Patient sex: F
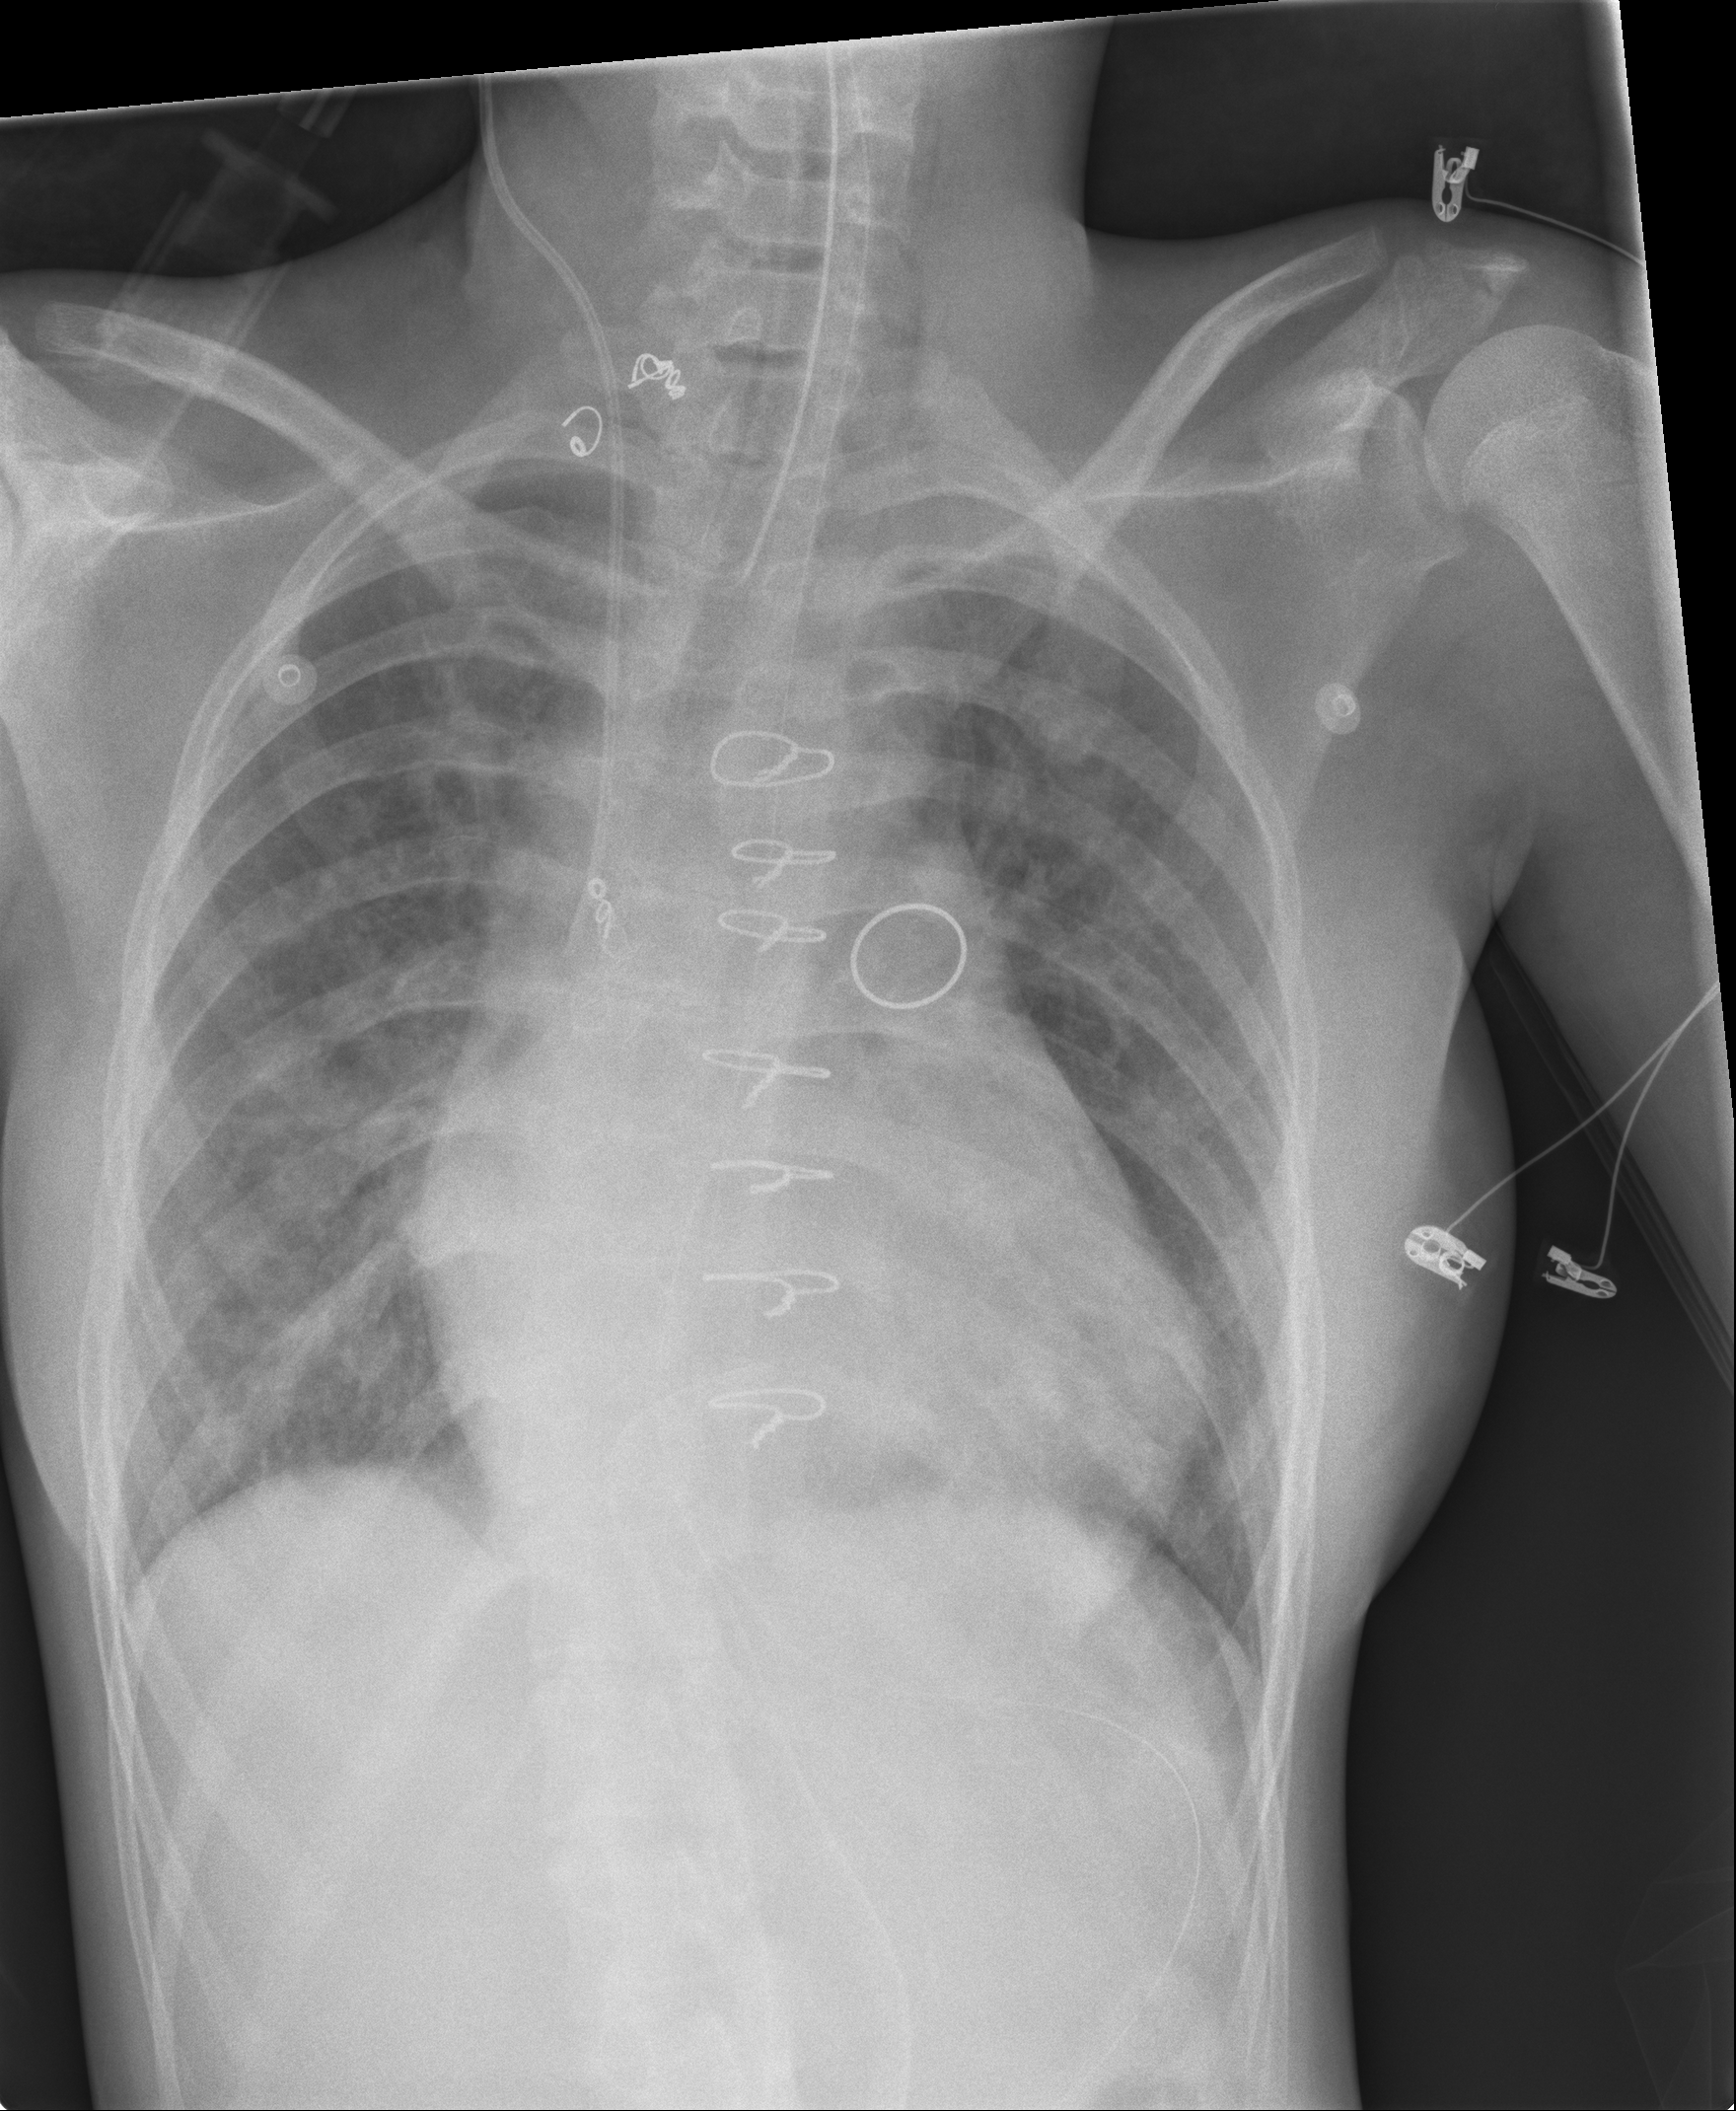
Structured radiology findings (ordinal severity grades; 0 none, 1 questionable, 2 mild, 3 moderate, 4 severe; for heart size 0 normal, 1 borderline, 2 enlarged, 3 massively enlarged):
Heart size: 2
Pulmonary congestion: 2
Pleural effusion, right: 0
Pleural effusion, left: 0
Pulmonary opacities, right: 0
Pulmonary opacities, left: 0
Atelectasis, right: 1
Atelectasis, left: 1